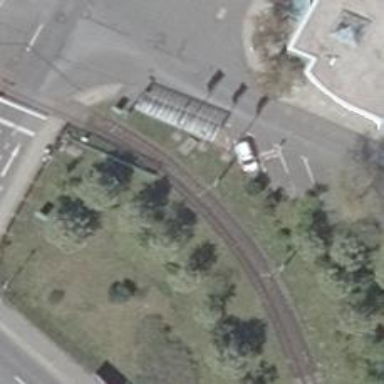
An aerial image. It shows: Tram railway running through service yard with electrified contact lines.